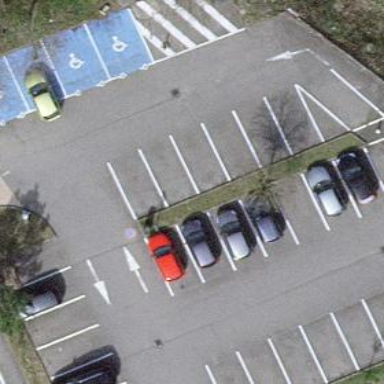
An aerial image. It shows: Assembly point designated for emergencies.